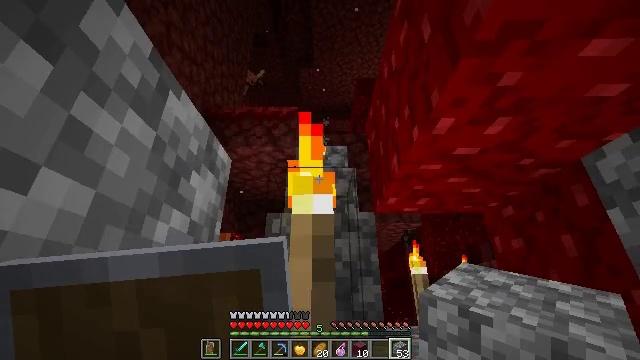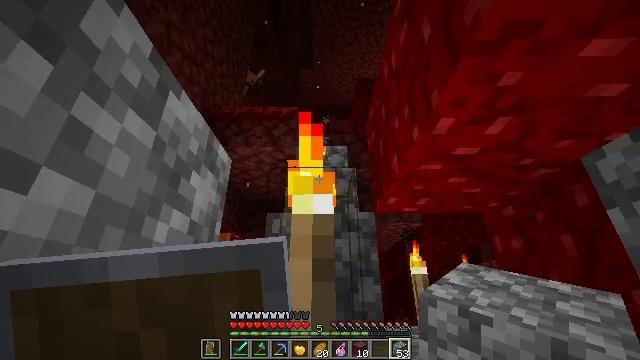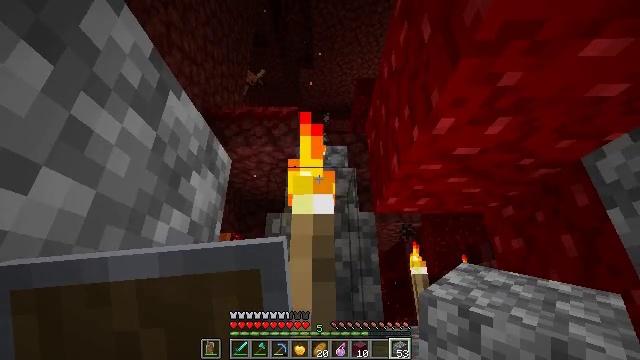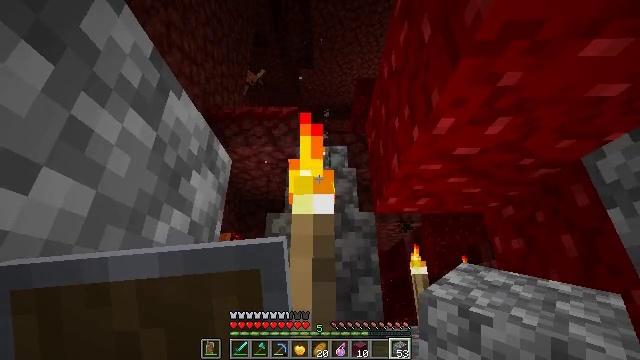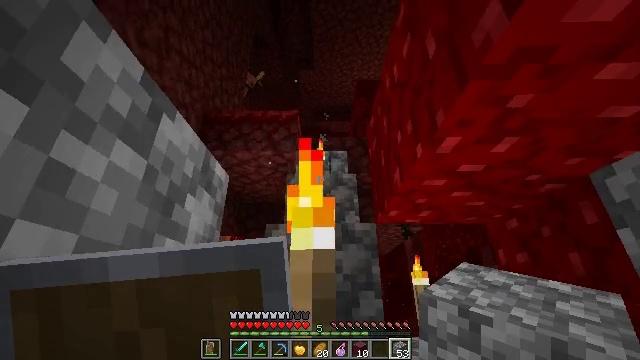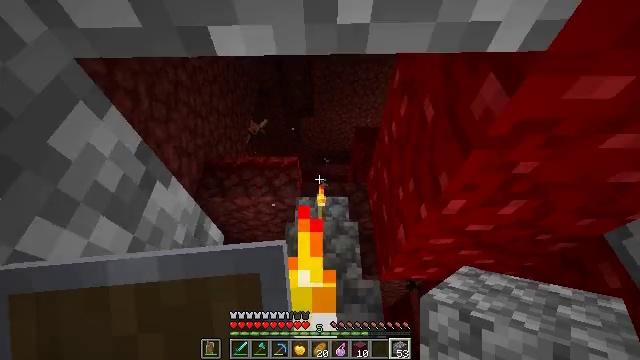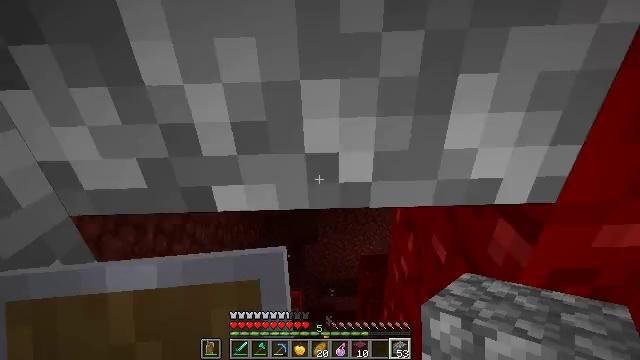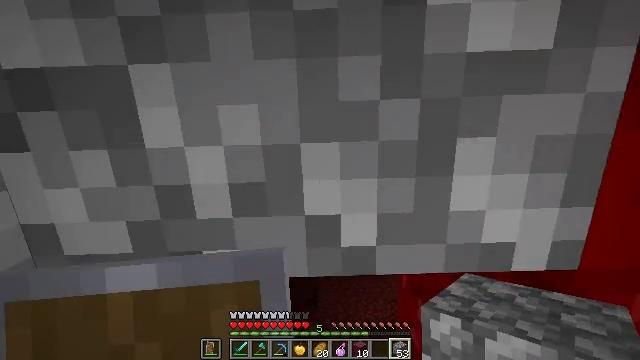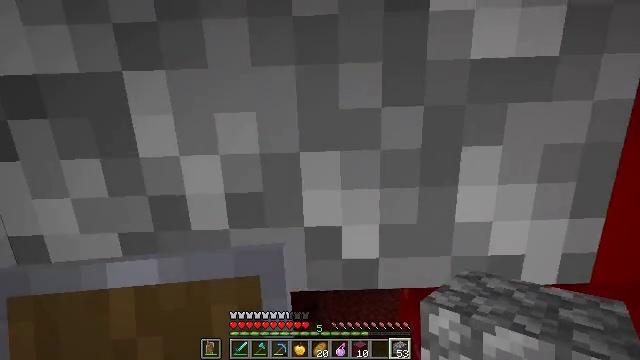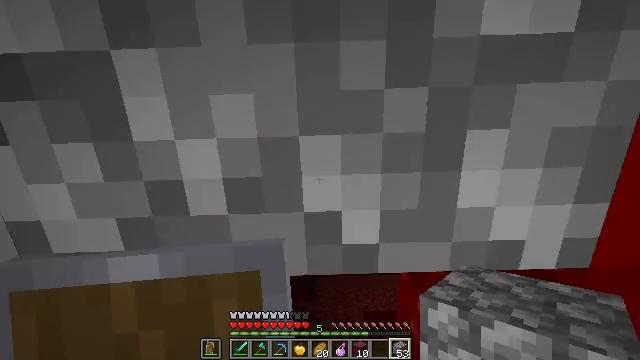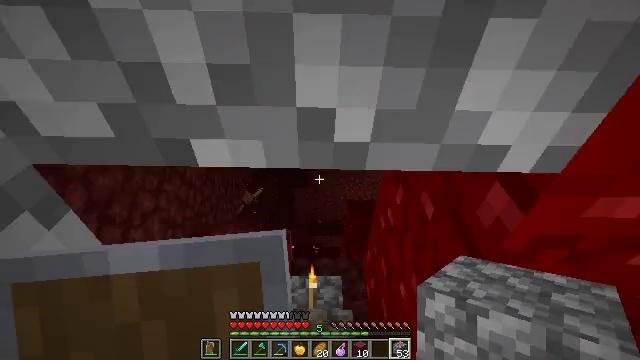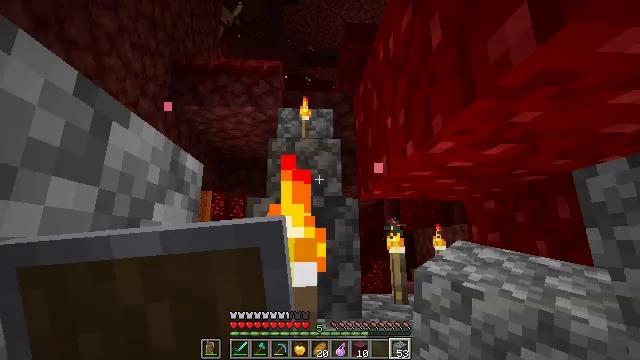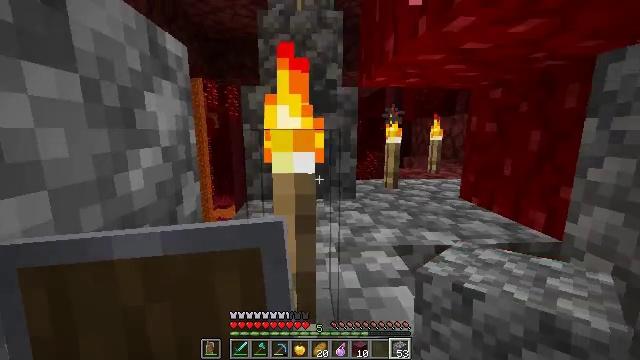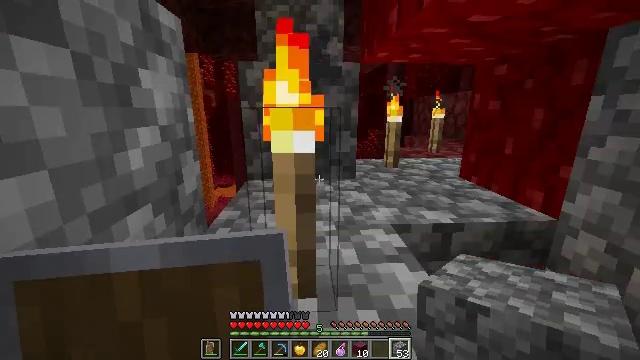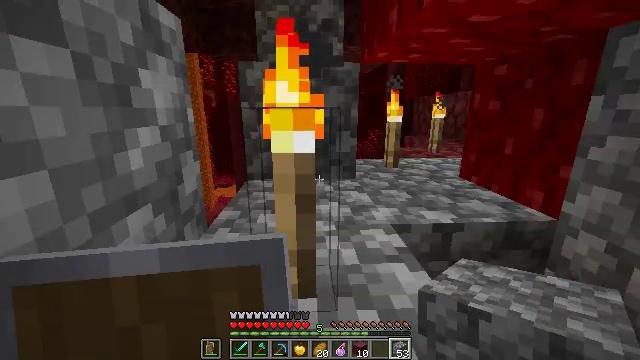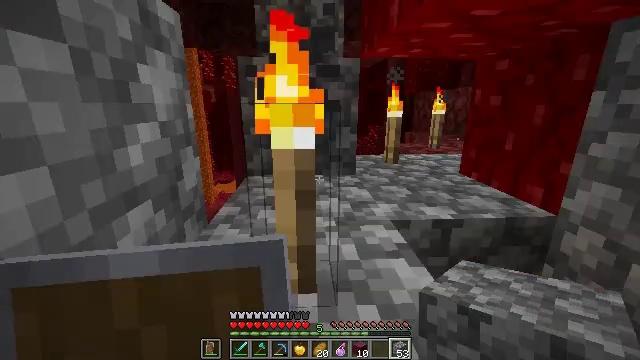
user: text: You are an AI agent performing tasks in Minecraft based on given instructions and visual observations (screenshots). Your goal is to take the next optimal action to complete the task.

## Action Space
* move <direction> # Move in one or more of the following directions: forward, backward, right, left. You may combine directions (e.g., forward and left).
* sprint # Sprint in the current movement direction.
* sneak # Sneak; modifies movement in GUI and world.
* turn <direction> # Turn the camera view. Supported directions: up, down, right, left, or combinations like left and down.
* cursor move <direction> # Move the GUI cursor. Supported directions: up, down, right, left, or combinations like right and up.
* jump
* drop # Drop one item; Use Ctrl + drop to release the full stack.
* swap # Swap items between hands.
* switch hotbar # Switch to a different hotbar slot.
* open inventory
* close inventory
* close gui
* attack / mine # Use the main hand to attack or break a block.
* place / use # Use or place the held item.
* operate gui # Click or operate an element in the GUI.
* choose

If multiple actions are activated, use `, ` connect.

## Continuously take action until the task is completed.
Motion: motion action
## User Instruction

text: Break the torch to collect it.
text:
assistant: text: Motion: move forward, sneak
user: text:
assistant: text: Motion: move forward, sneak
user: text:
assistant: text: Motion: move forward
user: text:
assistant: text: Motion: no_op
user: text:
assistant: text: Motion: turn up
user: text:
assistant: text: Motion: turn left and up
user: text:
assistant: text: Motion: turn up
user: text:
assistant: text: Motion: turn up
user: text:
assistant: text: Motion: turn down
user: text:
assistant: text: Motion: turn right and down
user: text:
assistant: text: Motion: turn right and down
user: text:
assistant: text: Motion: turn down
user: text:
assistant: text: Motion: turn down
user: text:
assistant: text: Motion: no_op
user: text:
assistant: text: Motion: no_op
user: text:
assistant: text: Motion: turn down
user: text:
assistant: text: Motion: move back, turn right and down
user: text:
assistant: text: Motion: move back, turn down
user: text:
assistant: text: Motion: move back
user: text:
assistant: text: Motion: move back
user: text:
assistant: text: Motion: move back
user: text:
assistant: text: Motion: move back, turn up
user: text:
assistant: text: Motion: turn left and up
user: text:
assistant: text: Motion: turn left and up
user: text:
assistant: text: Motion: turn left and up
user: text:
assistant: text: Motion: turn left and up
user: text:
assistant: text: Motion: turn up
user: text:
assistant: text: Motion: turn up
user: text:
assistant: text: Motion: no_op
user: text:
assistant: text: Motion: no_op